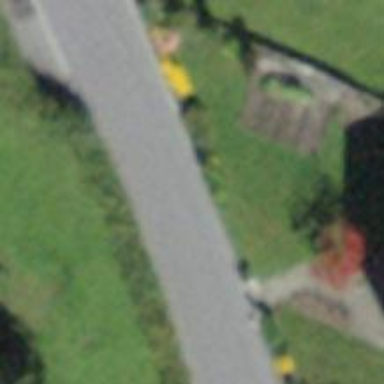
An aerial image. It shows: Residential road.